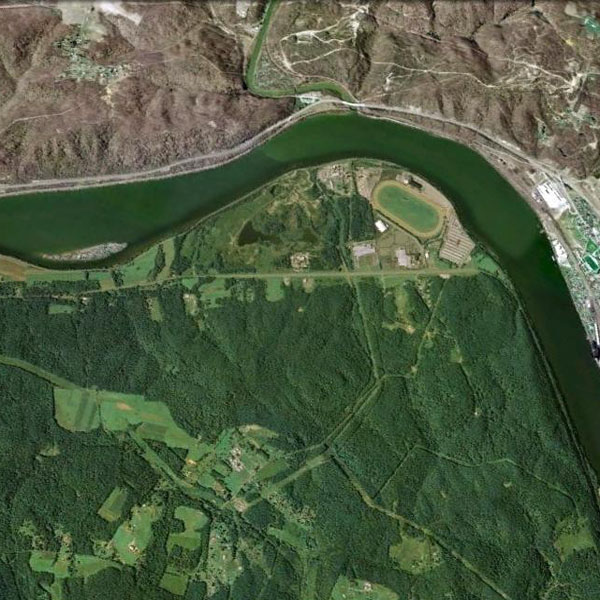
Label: River